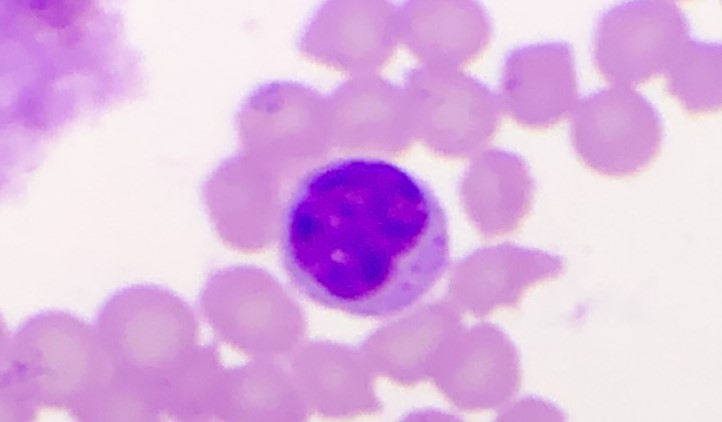
White blood cell type: Lymphocyte